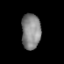
Tissue: prostate
Cell type: Others
Senescence score: 0.6929
Nuclear area (px): 662
Mean DAPI intensity: 135.328